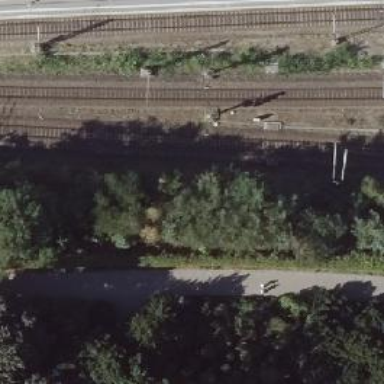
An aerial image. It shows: Railway signal.